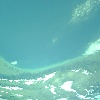
Label: water